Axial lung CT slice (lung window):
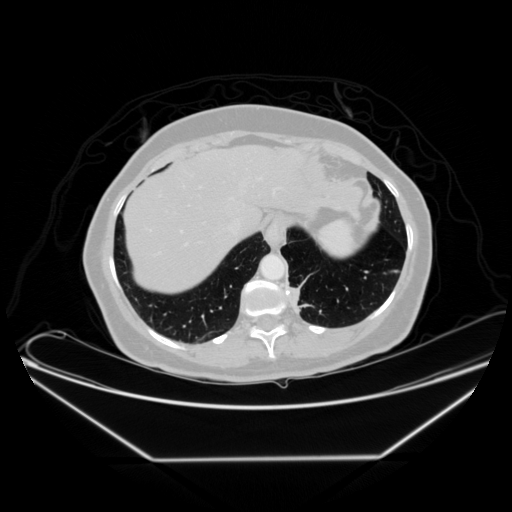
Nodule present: no